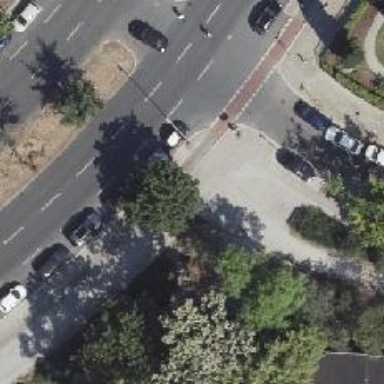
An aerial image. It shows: Footway.